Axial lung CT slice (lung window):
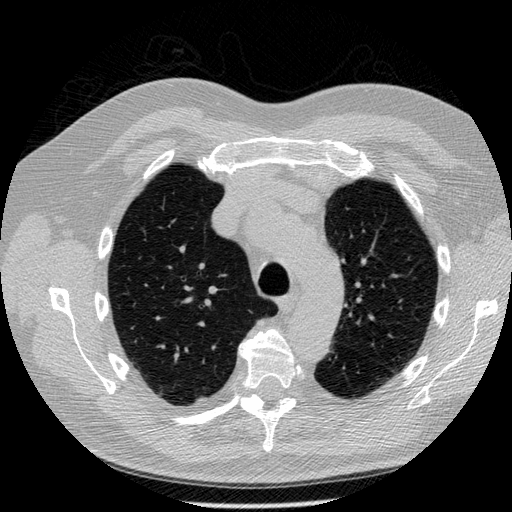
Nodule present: no